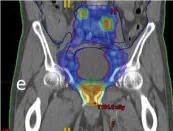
Radiotherapy treatment planning CT images showing targets and organs at risk (color lines) and radiation dose clouds (increasing dose from blue to red). (e) Coronal plane.
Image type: radiology (ct)